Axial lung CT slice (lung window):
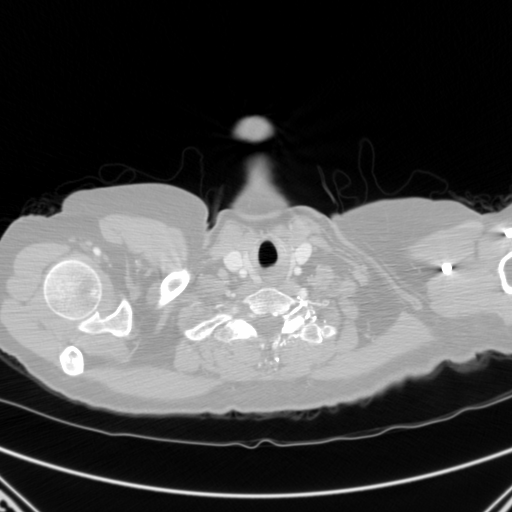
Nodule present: no